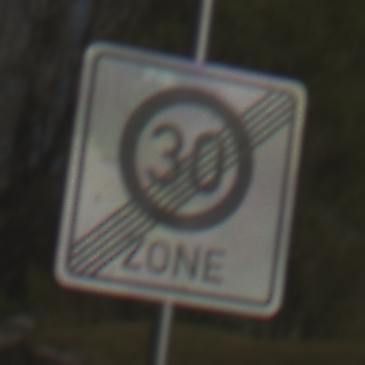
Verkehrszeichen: EndeZone30
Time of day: MorningAfternoon
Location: Outdoor (Nature)
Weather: PartlyCloudy
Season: NotSpecified
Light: Natural